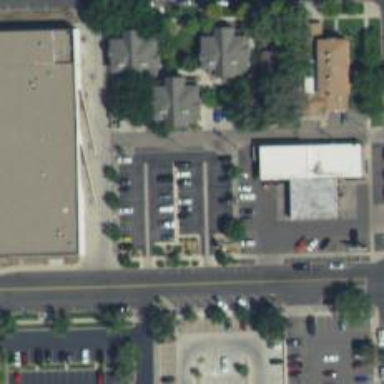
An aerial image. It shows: Parking space.